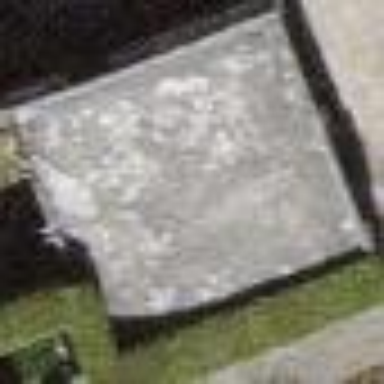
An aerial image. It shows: Flat-roofed garage.